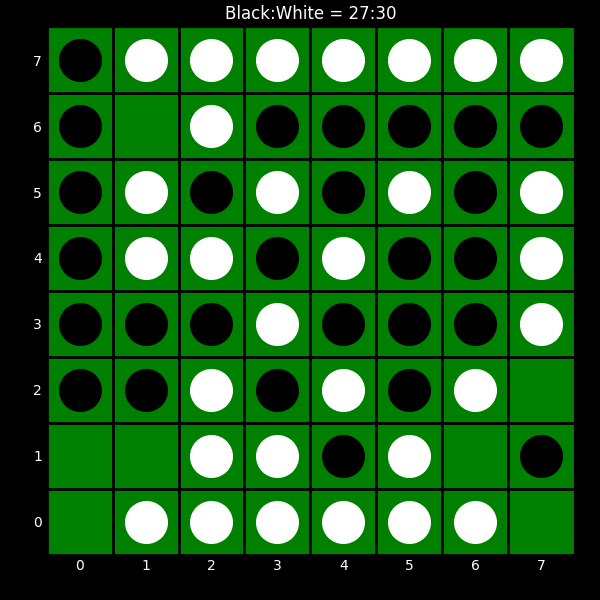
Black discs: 27
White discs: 30